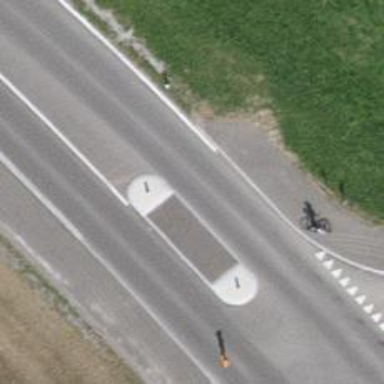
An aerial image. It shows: Unmarked crossing with pedestrian island.